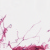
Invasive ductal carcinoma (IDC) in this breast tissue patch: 0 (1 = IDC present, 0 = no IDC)